Question: I am facing serious ColdFusion Server crashing issue. I have many live sites on that server so that is serious and urgent.
## Following are the system specs:
Windows Server 2003 R2, Enterprise X64 Edition, Service Pack 2
ColdFusion (8,0,1,195765) Enterprise Edition
## Following are the hardware specs:
Intel(R) Xeon(R) CPU E7320 @2.13 GHZ, 2.13 GHZ
31.9 GB of RAM
It is crashing on the hourly bases. Can somebody help me to find out the exact issue? I tried to find it through ColdFusion log files but i do not find anything over there. Every times when it crashes, i have to reset the ColdFusion services to get it back.
## Edit1
When i saw the runtime log files "ColdFusion-out165.log" so i found following errors
'''
error ROOT CAUSE:
java.lang.OutOfMemoryError: Java heap space
javax.servlet.ServletException: ROOT CAUSE:
java.lang.OutOfMemoryError: Java heap space
04/18 16:19:44 error ROOT CAUSE:
java.lang.OutOfMemoryError: GC overhead limit exceeded
javax.servlet.ServletException: ROOT CAUSE:
java.lang.OutOfMemoryError: GC overhead limit exceeded
'''
Here are my current JVM settings:

As you can see my JVM setting are
Minimum JVM Heap Size (MB): 512
Maximum JVM Heap Size (MB): 1024
JVM Arguments
'''
-server -Dsun.io.useCanonCaches=false -XX:MaxPermSize=512m -XX:+UseParallelGC -Dcoldfusion.rootDir={application.home}/../ -Dcoldfusion.libPath={application.home}/../lib
'''
Note:- when i tried to increase Maximum JVM Heap size to 1536 and try to reset coldfusion services, it does not allow me to start them and give the following error.
"Windows could not start the ColdFusion MX Application Server on Local Computer. For more information, review the System Event Log. If this is a non-Microsoft service, contact the service vendor, and refer to service-specific error code 2."
Should i not able to set my maximum heap size to 1.8 GB, because i am using 64 bit operating system. Isn't it?
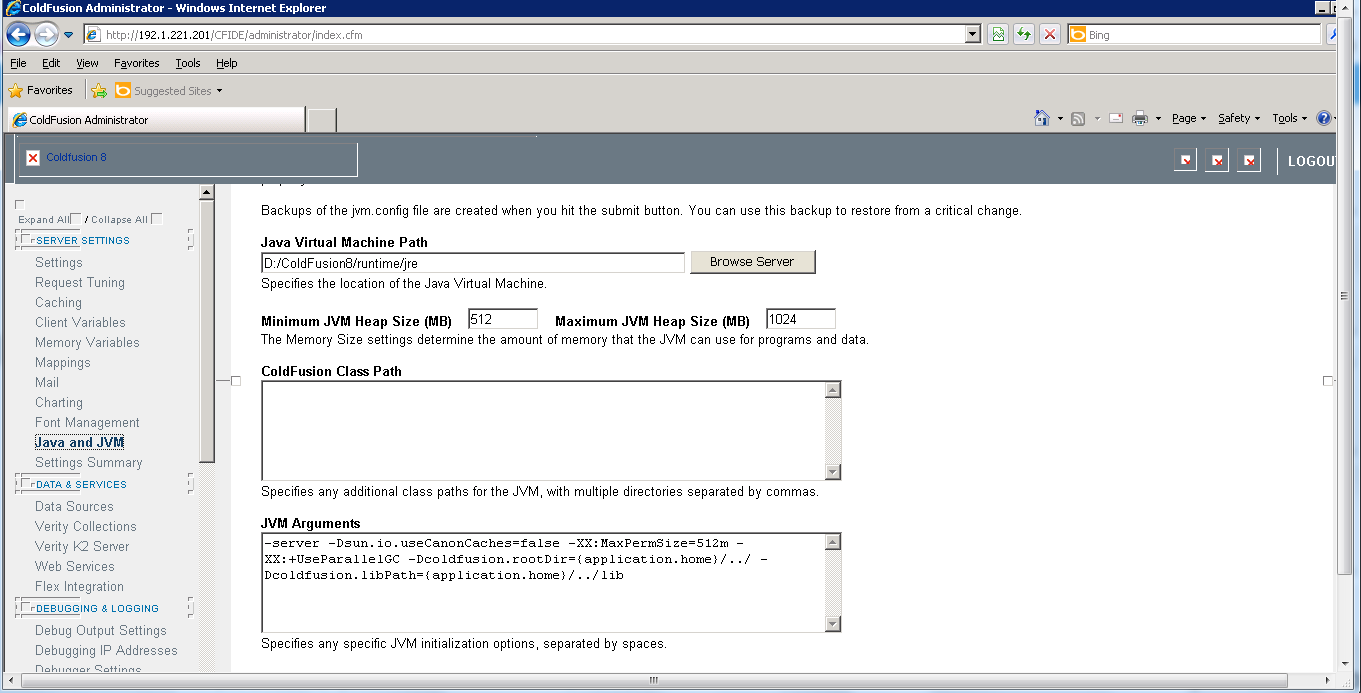
Answer: How much memory you can give to your JVM is predicated on the bitness off your JVM, not your OS. Are you running a 64-bit CF install? It was an uncommon thing to do back in the CF8 days, so worth asking.
Basically the error is stating you're using too much RAM for how much you have available (which you know). I'd be having a look at how much stuff you're putting into session and application scope, and culling back stuff that's not necessary.
Objects in session scope are particularly bad: they have a far bigger footprint than one might think, and cause more trouble than they're worth.
I'd also look at how many inactive but not timed-out sessions you have, with a view to being far more agressive with your session time-outs.
Have a look at your queries, and get rid of any 'SELECT *' you have, and cut them back to just the columns you need. Push dataprocessing back into the DB rather than doing it in CF.
Farm scheduled tasks off onto a different CF instance.
Are you doing anything with large files? Either reading and processing them, or serving them via '<cfcontent>'? That can chew memory very quickly.
Are all your function-local variables in CFCs properly VARed? Especially ones in CFCs which end up in shared scopes.
Do you accidentally have debugging switched on?
Are you making heavy use of custom tags or files called in with '<cfmodule>'? I have heard apocryphyal stories of custom tags causing memory leaks.
Get hold of <URL>.
I will update this as I think of more things to look out for.